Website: apple
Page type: customer-info-address
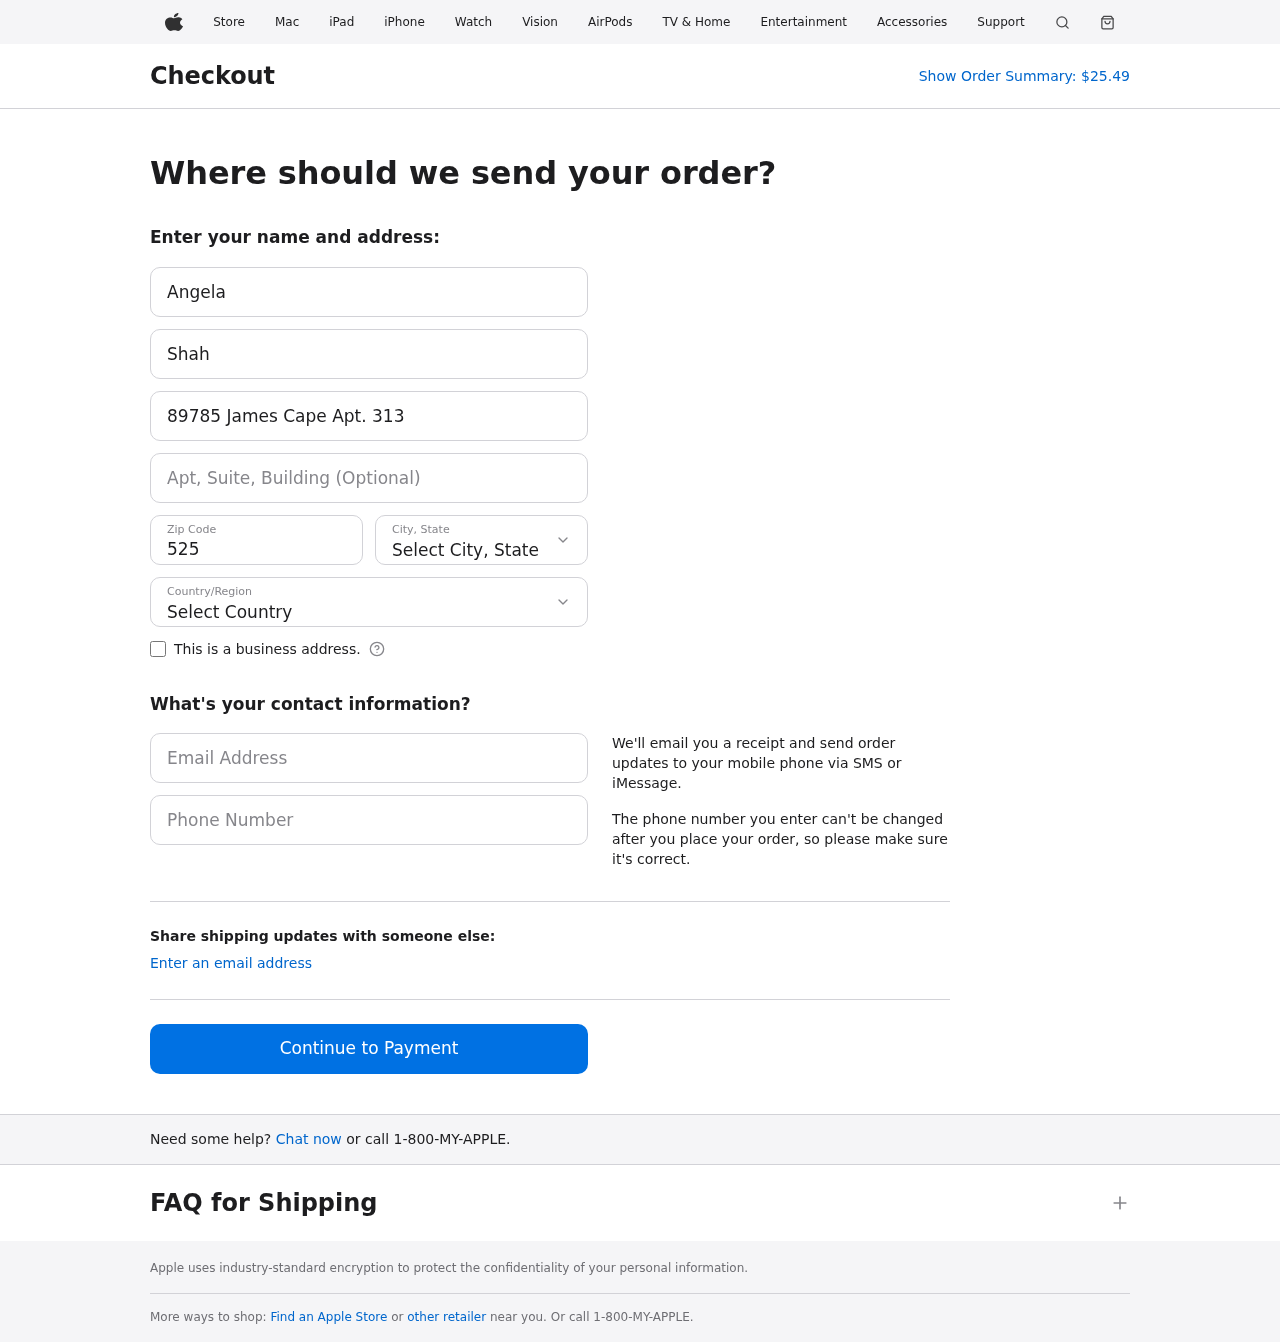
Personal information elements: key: PII_CITY_STATE
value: North James, PR
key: PII_COUNTRY
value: United States
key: PII_EMAIL
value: angela_shah@yahoo.com
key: PII_FIRSTNAME
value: Angela
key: PII_LASTNAME
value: Shah
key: PII_PHONE
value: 3277639147
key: PII_POSTCODE
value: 52506
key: PII_STREET
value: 89785 James Cape Apt. 313
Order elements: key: ORDER_TOTAL
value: $25.49